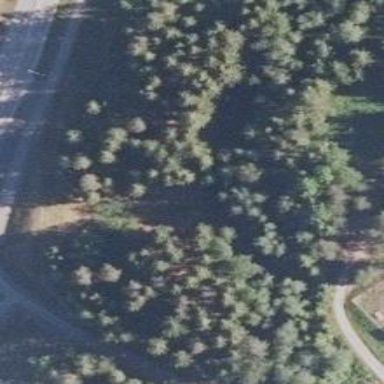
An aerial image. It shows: Disc golf basket.